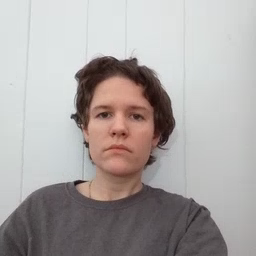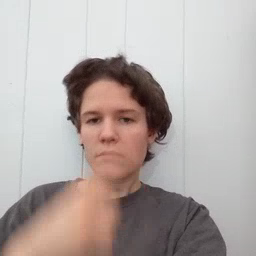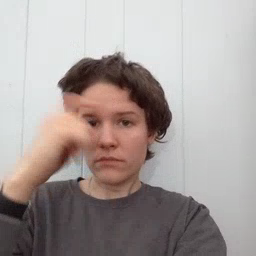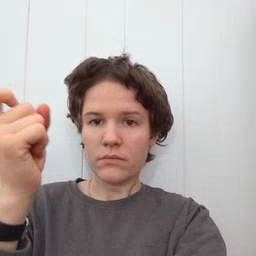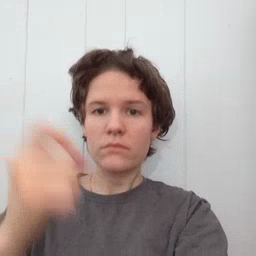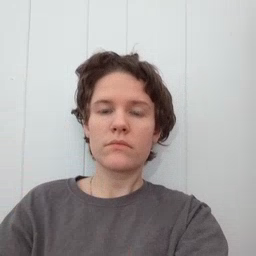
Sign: because